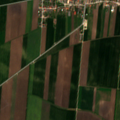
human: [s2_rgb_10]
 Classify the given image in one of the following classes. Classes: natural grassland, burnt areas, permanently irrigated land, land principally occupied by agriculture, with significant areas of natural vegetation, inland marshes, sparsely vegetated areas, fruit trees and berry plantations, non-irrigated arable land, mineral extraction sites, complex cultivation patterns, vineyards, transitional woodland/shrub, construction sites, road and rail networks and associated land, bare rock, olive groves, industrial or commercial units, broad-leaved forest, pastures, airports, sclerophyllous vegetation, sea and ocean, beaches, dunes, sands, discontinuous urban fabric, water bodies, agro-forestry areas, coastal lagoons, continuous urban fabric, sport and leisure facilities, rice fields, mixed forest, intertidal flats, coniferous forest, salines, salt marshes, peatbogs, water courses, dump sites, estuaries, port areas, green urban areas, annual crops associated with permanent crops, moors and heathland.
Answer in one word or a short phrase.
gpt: discontinuous urban fabric, non-irrigated arable land